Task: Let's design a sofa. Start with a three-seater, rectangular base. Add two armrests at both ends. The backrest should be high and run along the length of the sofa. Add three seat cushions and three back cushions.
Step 142:
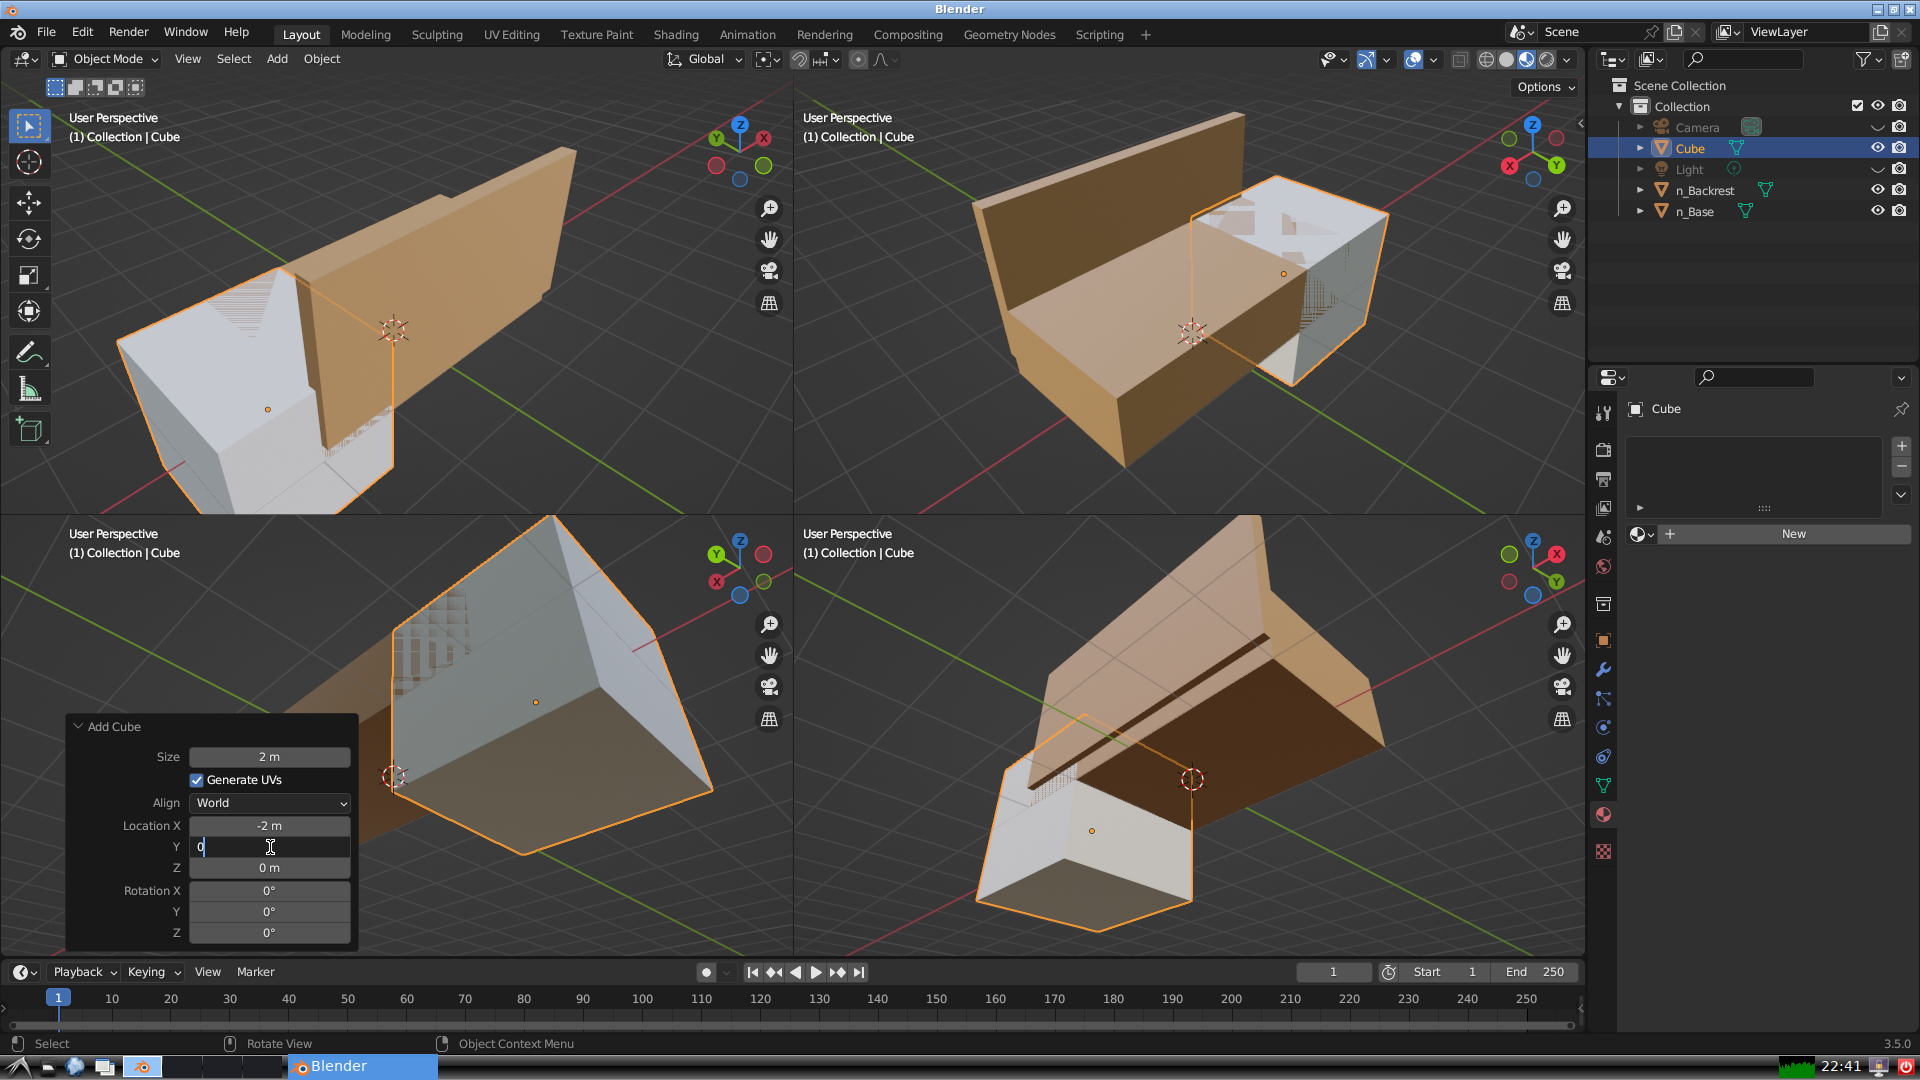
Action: {"key_press": ['Return']}